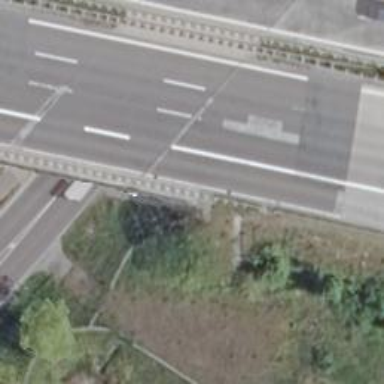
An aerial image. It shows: It's motorway area.